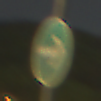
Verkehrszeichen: VorgeschriebeneFahrtrichtungHierRechts
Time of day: Night
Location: Outdoor (Urban)
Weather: PartlyCloudy
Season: NotSpecified
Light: Artificial